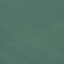
Land use / land cover: SeaLake